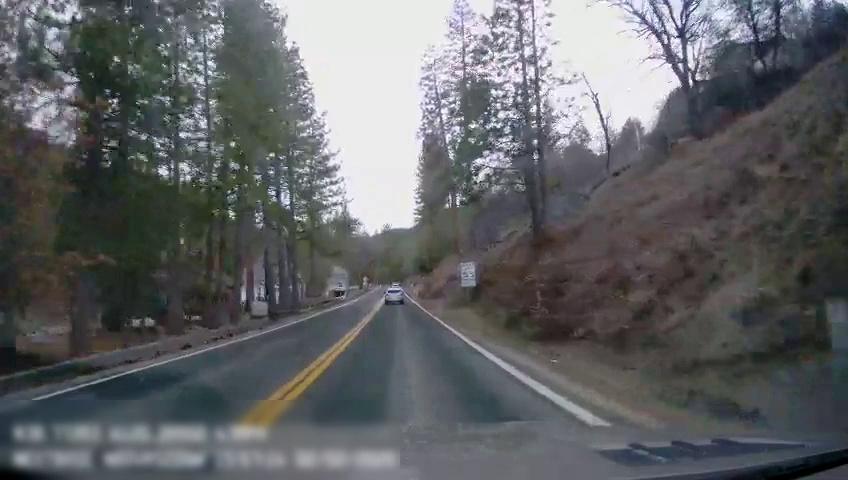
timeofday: Day
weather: Cloudy
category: Drivable Space
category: Vehicles | Car
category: Lanes | Current Lane
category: Lanes | Current Lane
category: Lanes | Opposite Lane
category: Traffic | Signs
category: Traffic | Signs